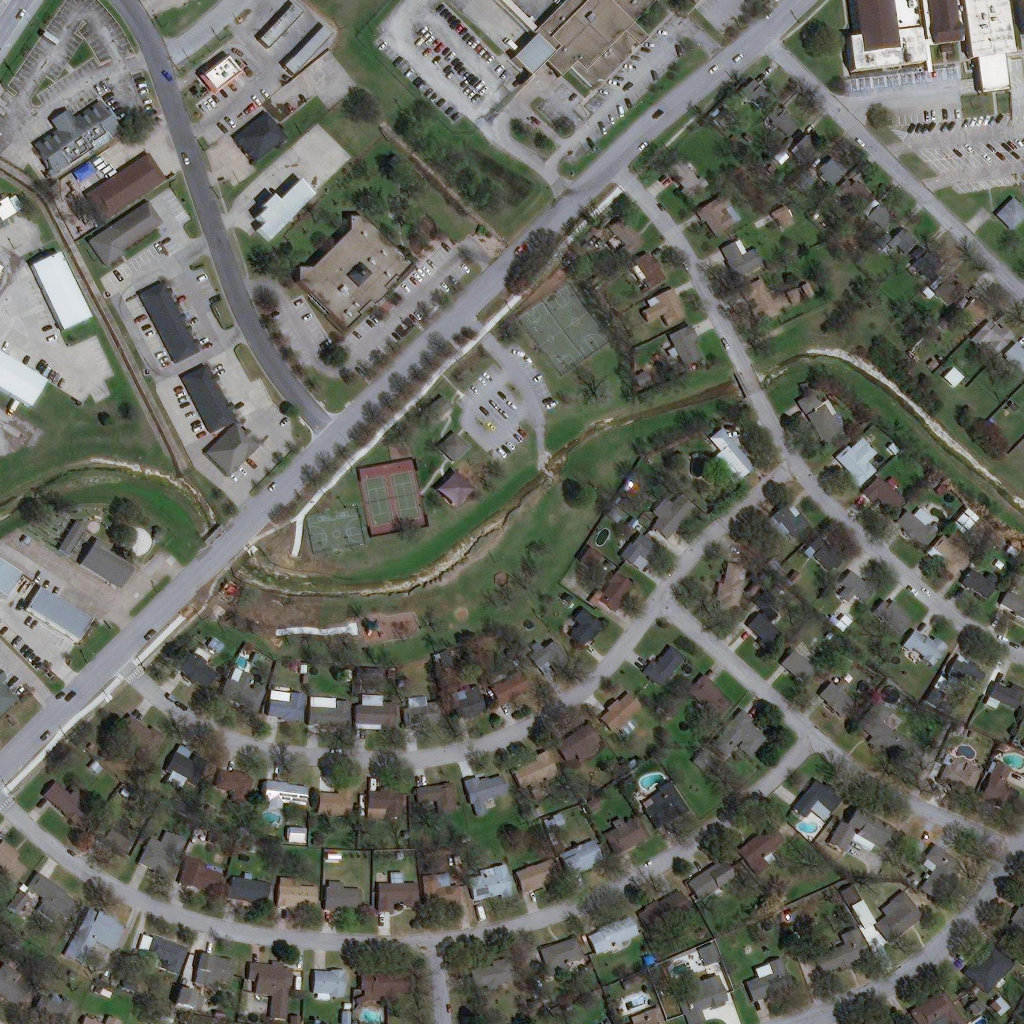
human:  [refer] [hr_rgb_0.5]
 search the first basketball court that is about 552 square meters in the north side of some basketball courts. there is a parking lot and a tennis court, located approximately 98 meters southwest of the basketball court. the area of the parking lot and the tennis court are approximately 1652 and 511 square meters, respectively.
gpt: <box>[[52, 27, 59, 35, 0]]</box>

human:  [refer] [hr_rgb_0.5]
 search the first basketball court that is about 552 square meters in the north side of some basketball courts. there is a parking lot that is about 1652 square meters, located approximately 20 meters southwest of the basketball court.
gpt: <box>[[52, 27, 59, 35, 0]]</box>

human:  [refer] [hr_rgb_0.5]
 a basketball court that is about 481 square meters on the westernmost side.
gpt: <box>[[29, 49, 35, 54, 0]]</box>